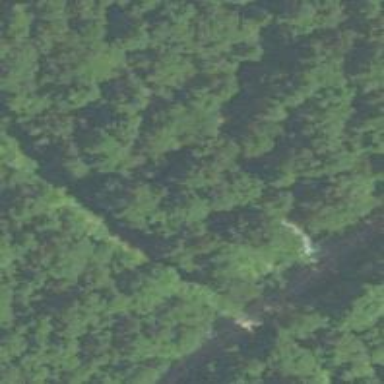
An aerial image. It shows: Mixed woodland area with variety of leaf types and cycles.